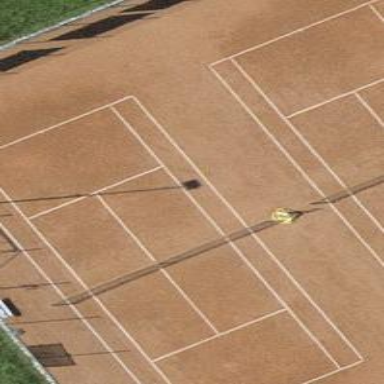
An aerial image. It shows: Clay tennis court on the leisure land pitch.